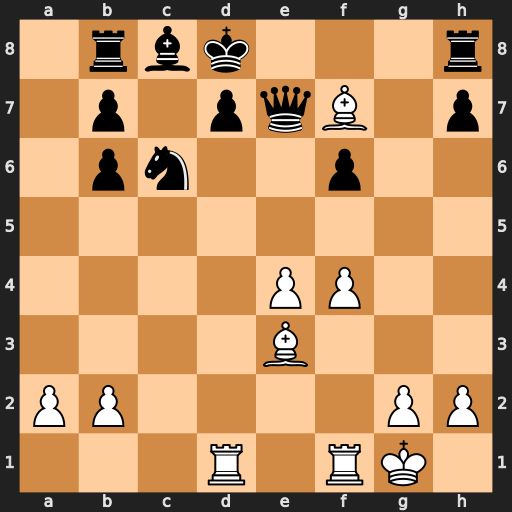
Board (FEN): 1rbk3r/1p1pqB1p/1pn2p2/8/4PP2/4B3/PP4PP/3R1RK1
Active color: w
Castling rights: -
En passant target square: -
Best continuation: Bxb6#